Aerial crown-view tile of a tropical tree (Barro Colorado Island, Panama), acquired 20250715:
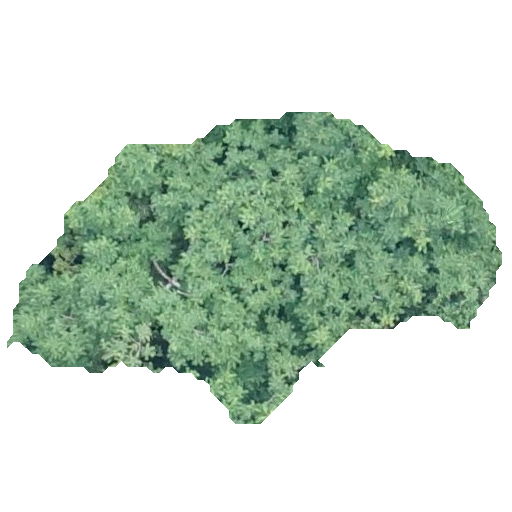
Species: Spondias radlkoferi
GBIF accepted scientific name: Spondias radlkoferi
Crown area: 141.186 m²